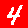
Digit: 4